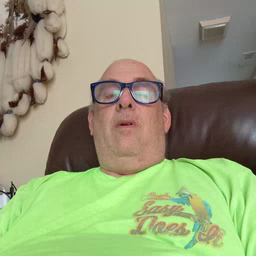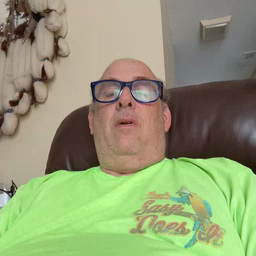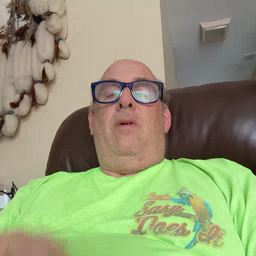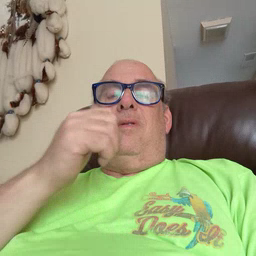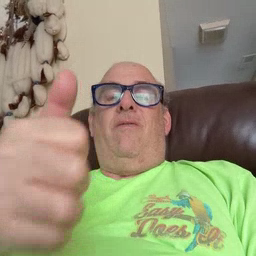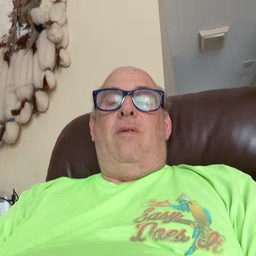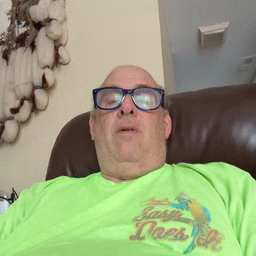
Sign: yourself